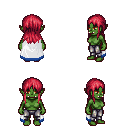
a pixel art fantasy rpg character, female body template, orc, green skin, white trimmed cape, metal pants, ruby red unkempt hairstyle, four views (front, back, left, right), 2x2 character sprite sheet, small pixel art, hard edges, no anti-aliasing